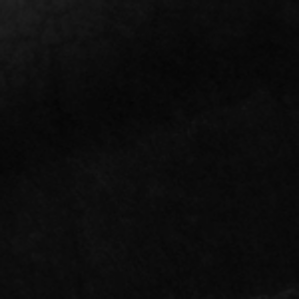
Label: frost